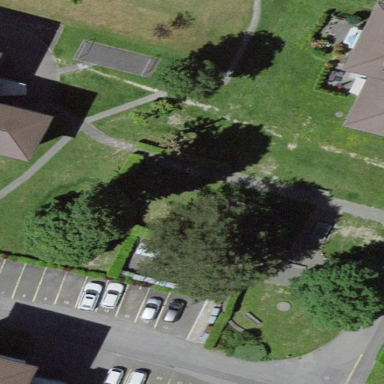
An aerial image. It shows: Park.